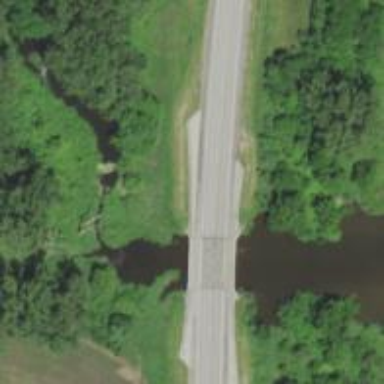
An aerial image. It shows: Bridge with asphalt surface carrying trunk highway.